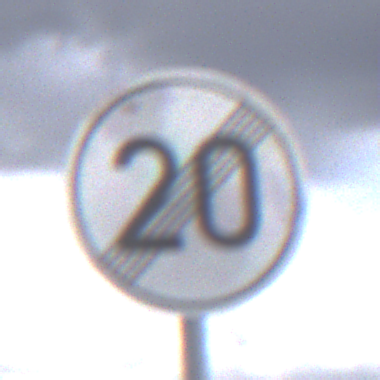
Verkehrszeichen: EndeGeschwindigkeit20
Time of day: MorningAfternoon
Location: Outdoor (Suburban)
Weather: PartlyCloudy
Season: NotSpecified
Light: Natural